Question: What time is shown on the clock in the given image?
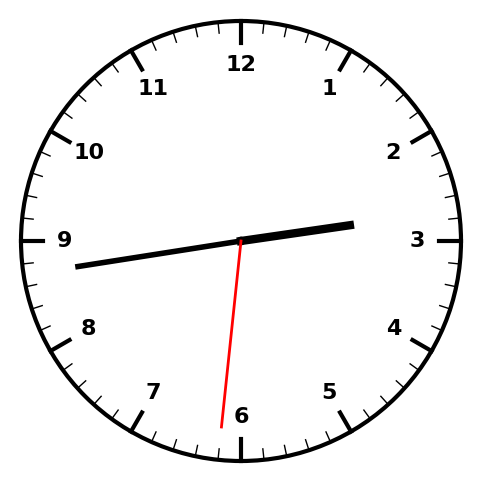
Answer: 02:43:31